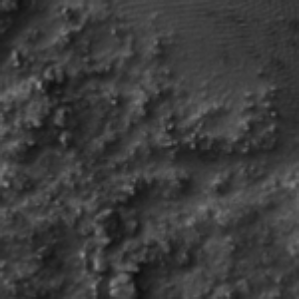
Label: frost